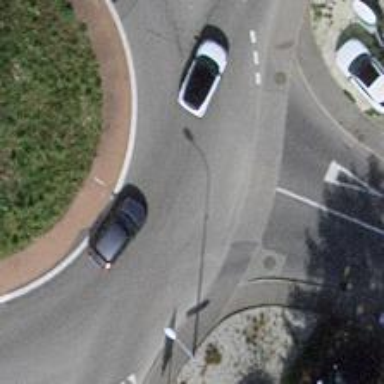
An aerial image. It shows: Primary highway with asphalt surface leading to roundabout.